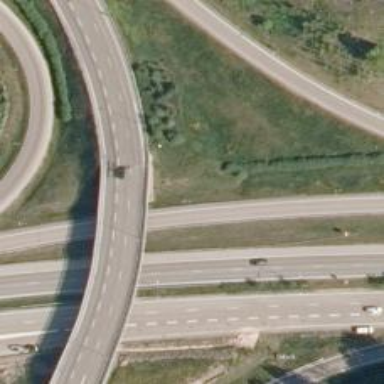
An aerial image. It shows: Asphalt motorway link.